Aerial crown-view tile of a tropical tree (Barro Colorado Island, Panama), acquired 20250715:
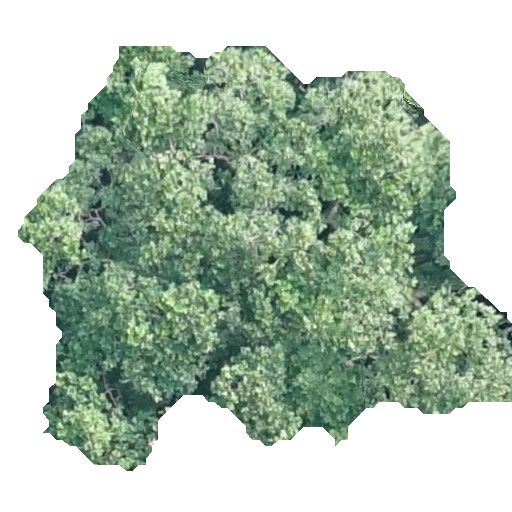
Species: Anacardium excelsum
GBIF accepted scientific name: Anacardium excelsum
Crown area: 217.534 m²